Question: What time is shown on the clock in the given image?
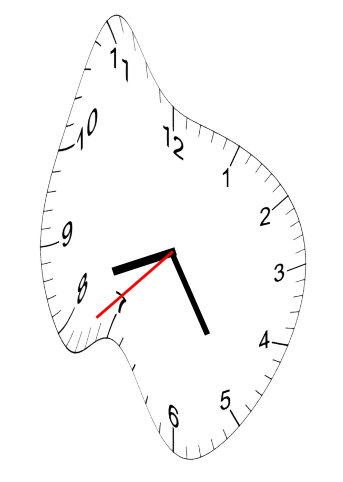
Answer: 08:24:38